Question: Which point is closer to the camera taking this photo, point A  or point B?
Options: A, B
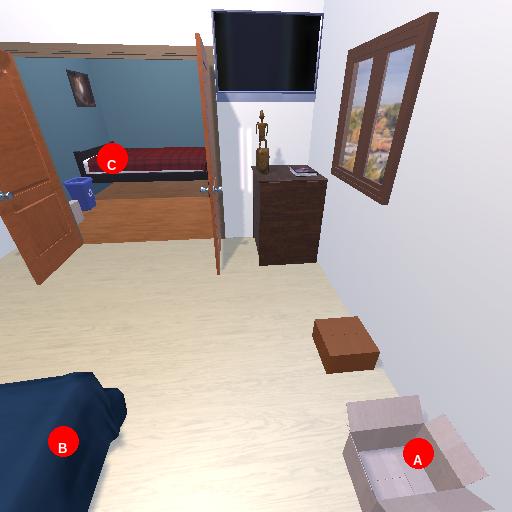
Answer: A